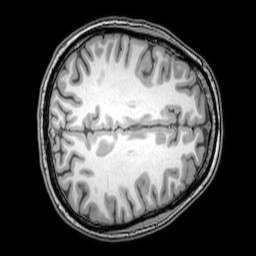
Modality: T1w
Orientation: axial
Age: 24
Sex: female
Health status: healthy
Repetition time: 0.081 s
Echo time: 0.037 s